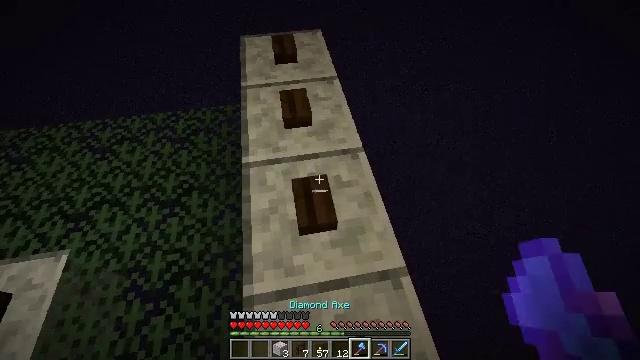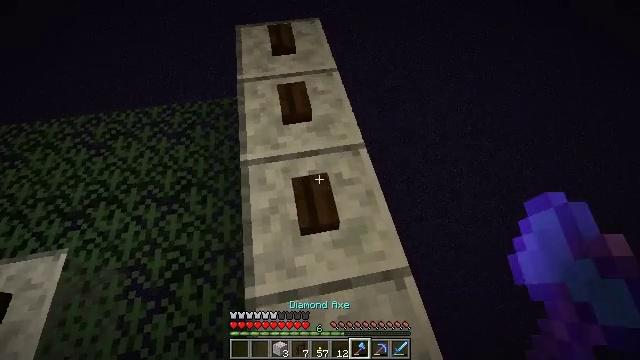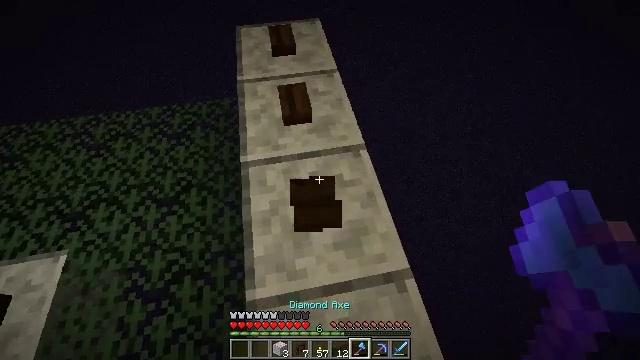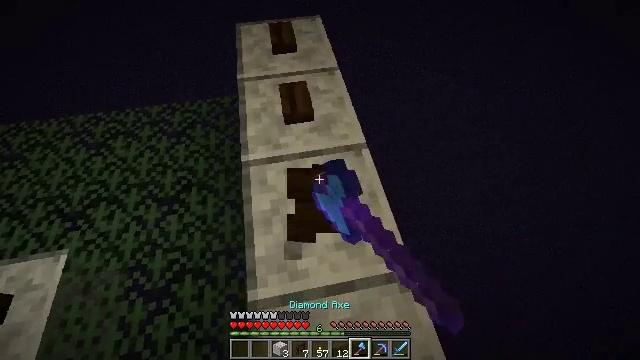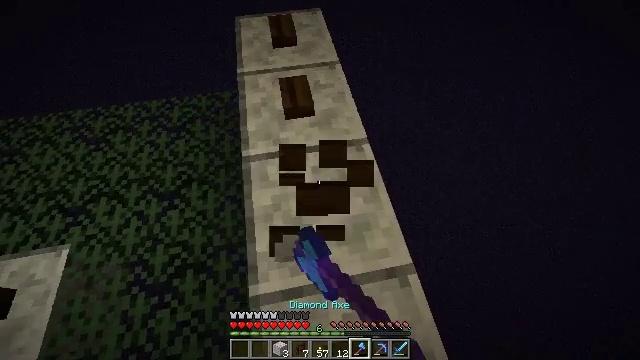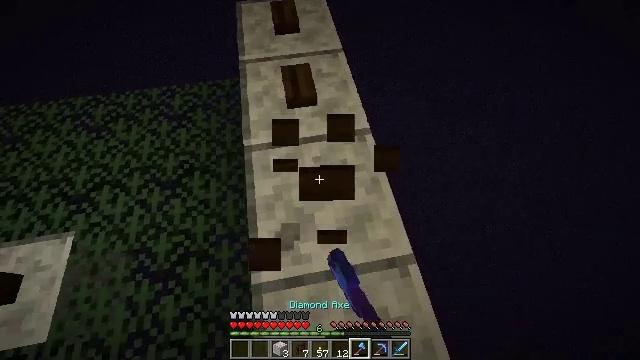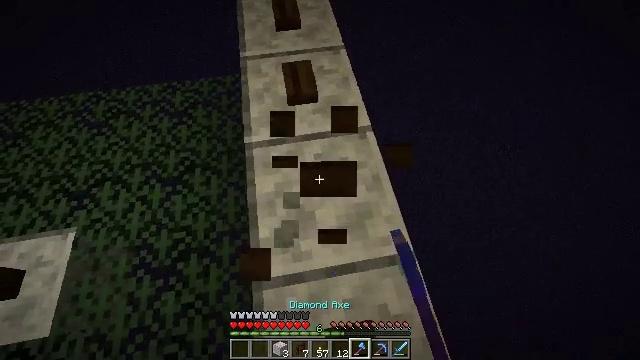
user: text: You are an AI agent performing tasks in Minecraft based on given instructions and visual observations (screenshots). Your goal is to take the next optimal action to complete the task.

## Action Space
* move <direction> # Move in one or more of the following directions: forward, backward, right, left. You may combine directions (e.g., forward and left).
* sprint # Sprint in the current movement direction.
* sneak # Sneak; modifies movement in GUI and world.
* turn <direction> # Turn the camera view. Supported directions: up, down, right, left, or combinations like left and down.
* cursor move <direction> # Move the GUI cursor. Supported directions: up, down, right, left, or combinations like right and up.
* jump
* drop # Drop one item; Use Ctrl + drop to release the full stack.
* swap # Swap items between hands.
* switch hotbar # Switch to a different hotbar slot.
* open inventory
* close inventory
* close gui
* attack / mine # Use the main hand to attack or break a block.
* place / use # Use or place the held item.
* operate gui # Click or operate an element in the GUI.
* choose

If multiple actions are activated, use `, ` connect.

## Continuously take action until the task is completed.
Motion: motion action
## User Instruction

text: Mine the dark oak button from the wall.
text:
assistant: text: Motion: turn down
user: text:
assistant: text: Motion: attack / mine
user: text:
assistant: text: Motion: attack / mine
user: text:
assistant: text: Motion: turn down, attack / mine
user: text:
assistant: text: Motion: turn down, attack / mine
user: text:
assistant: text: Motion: attack / mine
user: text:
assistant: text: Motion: attack / mine